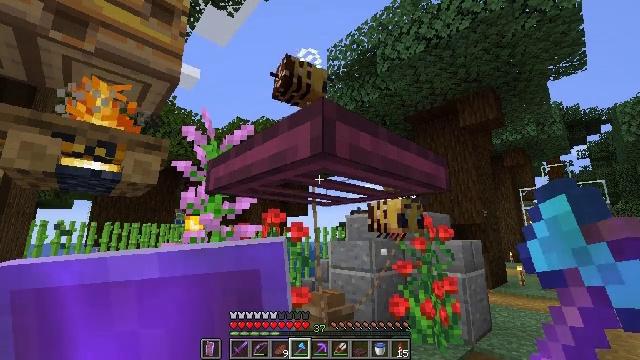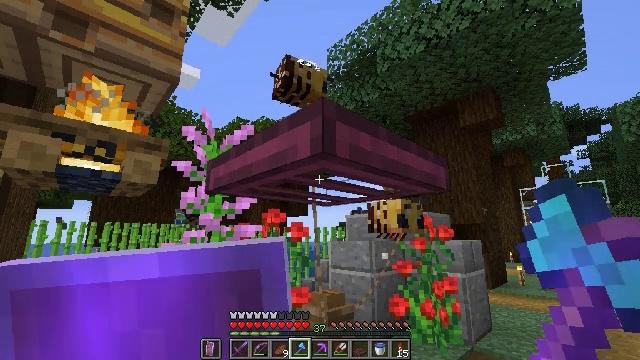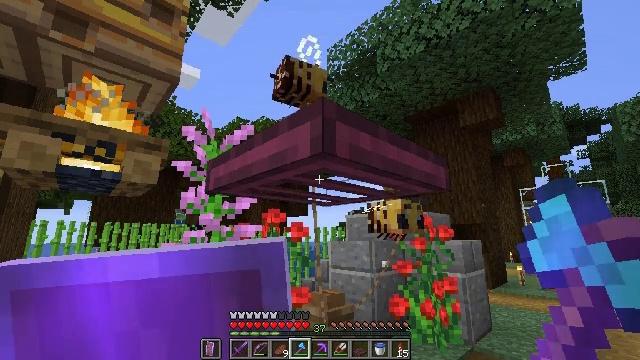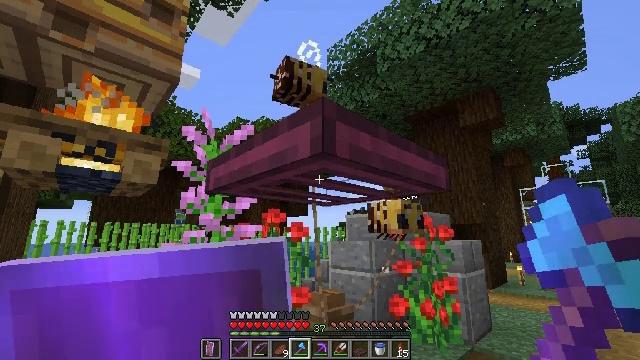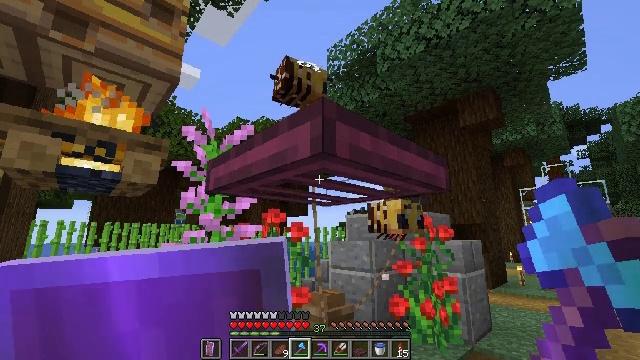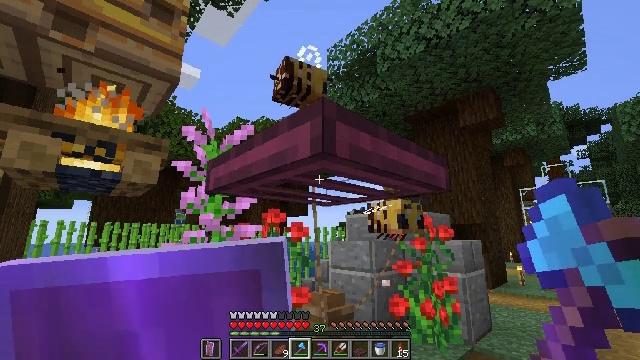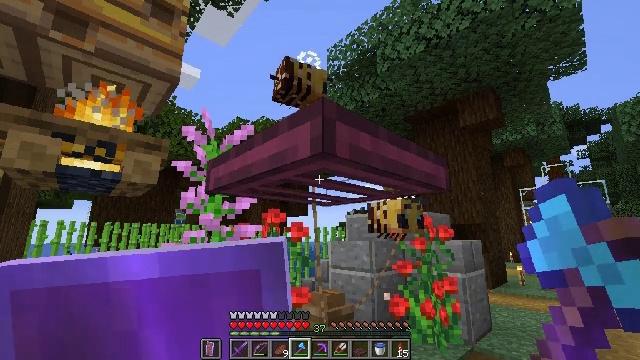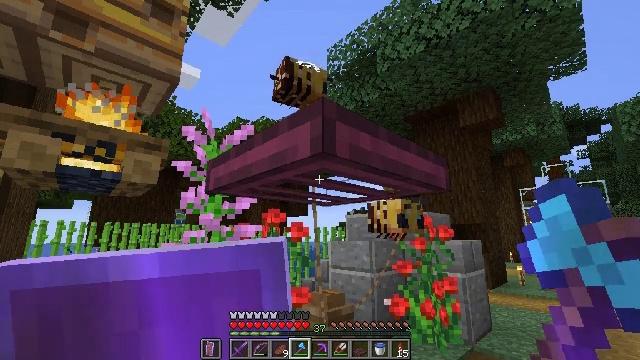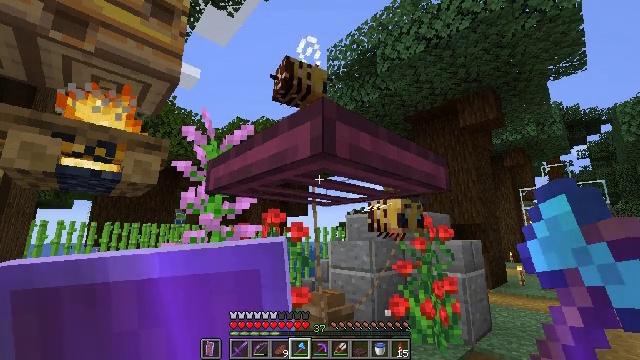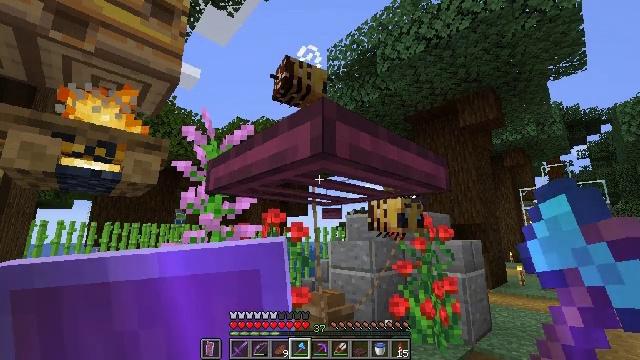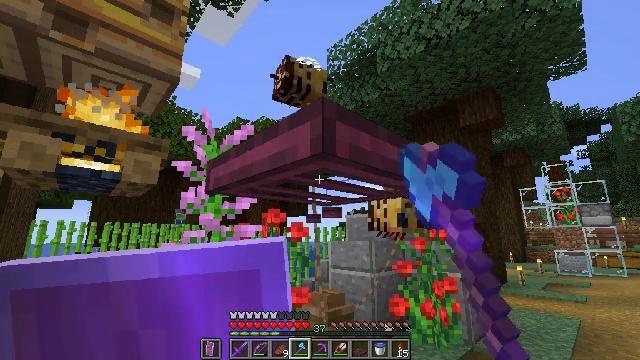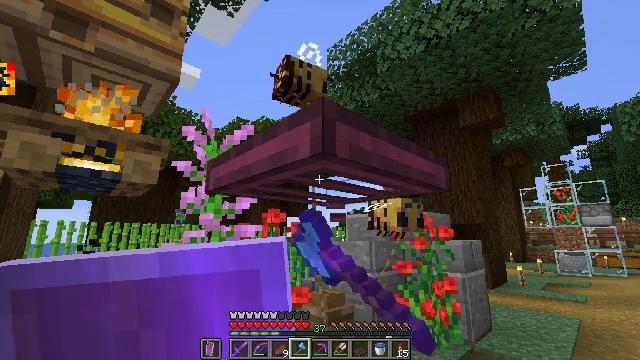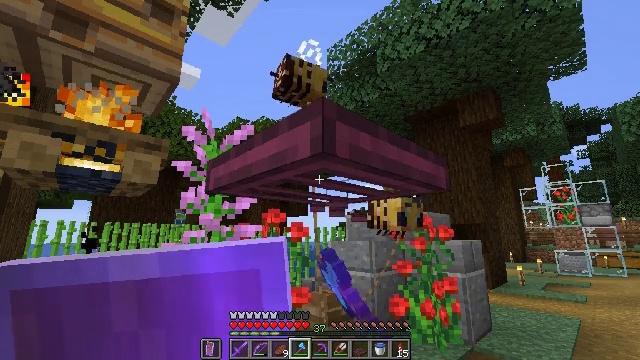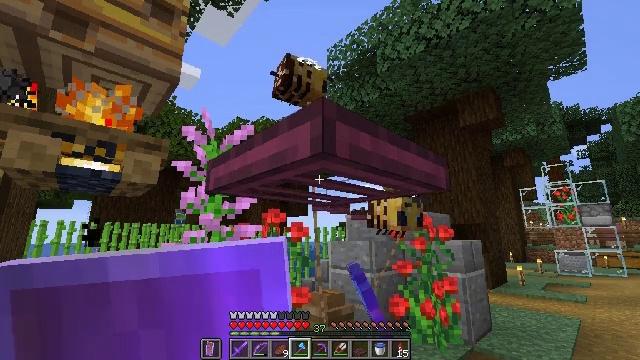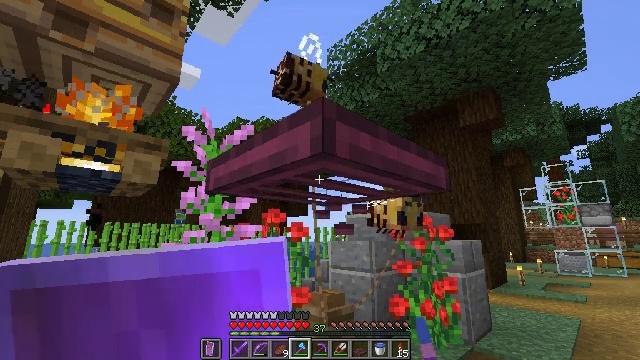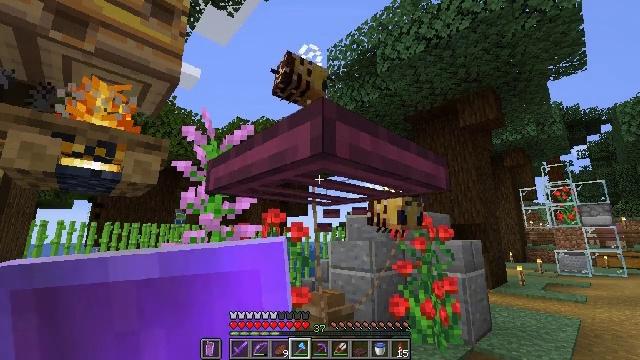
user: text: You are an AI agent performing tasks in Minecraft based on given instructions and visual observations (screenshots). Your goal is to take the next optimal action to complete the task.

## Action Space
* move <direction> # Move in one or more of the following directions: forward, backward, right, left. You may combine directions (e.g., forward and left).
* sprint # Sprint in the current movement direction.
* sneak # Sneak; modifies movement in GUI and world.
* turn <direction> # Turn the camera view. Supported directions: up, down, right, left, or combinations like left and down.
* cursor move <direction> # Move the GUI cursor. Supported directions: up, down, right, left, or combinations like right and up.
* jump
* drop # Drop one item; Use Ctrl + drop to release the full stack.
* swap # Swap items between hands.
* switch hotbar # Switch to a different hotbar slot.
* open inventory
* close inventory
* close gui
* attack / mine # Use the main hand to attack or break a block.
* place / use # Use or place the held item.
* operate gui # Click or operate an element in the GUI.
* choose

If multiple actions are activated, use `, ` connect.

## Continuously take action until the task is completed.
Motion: motion action
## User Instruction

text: Break the crimson trapdoor to collect it.
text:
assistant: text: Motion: no_op
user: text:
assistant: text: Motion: no_op
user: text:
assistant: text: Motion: no_op
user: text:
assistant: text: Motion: no_op
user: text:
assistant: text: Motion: no_op
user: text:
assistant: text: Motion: no_op
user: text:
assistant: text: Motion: no_op
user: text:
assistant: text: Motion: no_op
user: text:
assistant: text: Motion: attack / mine
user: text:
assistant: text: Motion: attack / mine
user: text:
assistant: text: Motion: attack / mine
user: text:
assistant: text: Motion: attack / mine
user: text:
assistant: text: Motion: no_op
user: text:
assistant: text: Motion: no_op
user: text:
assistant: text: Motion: no_op
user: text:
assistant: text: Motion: no_op
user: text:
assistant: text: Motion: no_op
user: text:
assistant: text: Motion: attack / mine
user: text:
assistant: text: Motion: attack / mine
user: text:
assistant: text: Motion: attack / mine
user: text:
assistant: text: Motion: attack / mine
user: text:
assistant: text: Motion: attack / mine
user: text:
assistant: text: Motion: attack / mine
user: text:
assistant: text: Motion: attack / mine
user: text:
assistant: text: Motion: no_op